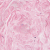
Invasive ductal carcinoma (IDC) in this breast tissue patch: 0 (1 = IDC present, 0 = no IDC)